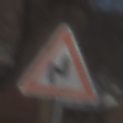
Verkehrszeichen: DoppelkurveRechts
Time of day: MorningAfternoon
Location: Outdoor (Special)
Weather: Clear
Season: Winter
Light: Natural